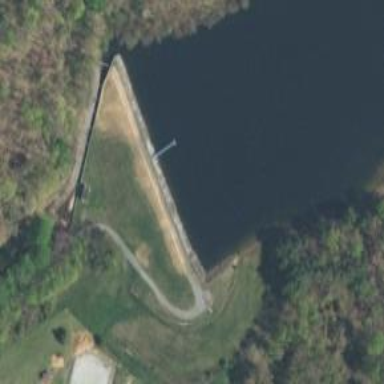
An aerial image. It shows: Dam across waterway.